Question: I had uploaded an image by using the 'Intervention' PHP image handling and manipulation library in 'laravel4'. By using this library I uploaded the image properly but the problem I facing is that when I tryed to display those image from database, it is showing that there is an invalid url. However, the url is valid and I think this is an issue regarding permissions.
I am posting the below permission that is given by default to an uploading folder and also the user is permitted to access it is www-data.
'''
@section('main')
@extends('layouts/user')
<h1>All Users</h1>
<p>{{ link_to_route('users.create', 'Add new user') }}</p>
@if ($users->count())
<table class="table table-striped">
<thead>
<tr>
<th>FirstName</th>
<th>LastName</th>
<th>Email</th>
<th>Address</th>
<th>Image</th>
<th>Action</th>
</tr>
</thead>
<tbody>
@foreach ($users as $user)
<tr>
<td>{{ $user->firstName }}</td>
<td>{{ $user->lastName }}</td>
<td>{{ $user->emailId }}</td>
<td>{{ $user->address }}</td>
<td>{{ HTML::image('uploadImg/B05BgJ_school-uniform.jpg') }}</td>
</td>
<td>{{ link_to_route('users.edit', 'Edit',
array($user->id), array('class' => 'btn btn-info')) }}</td>
<td>
{{ Form::open(array('method'
=> 'DELETE', 'route' => array('users.destroy', $user->id))) }}
{{ Form::submit('Delete', array('class'
=> 'btn btn-danger')) }}
{{ Form::close() }}
</td>
</tr>
@endforeach
</tbody>
</table>
<div class="pagination"><?php echo $users->links(); ?></div>
@else
There are no users
@endif
@stop
'''
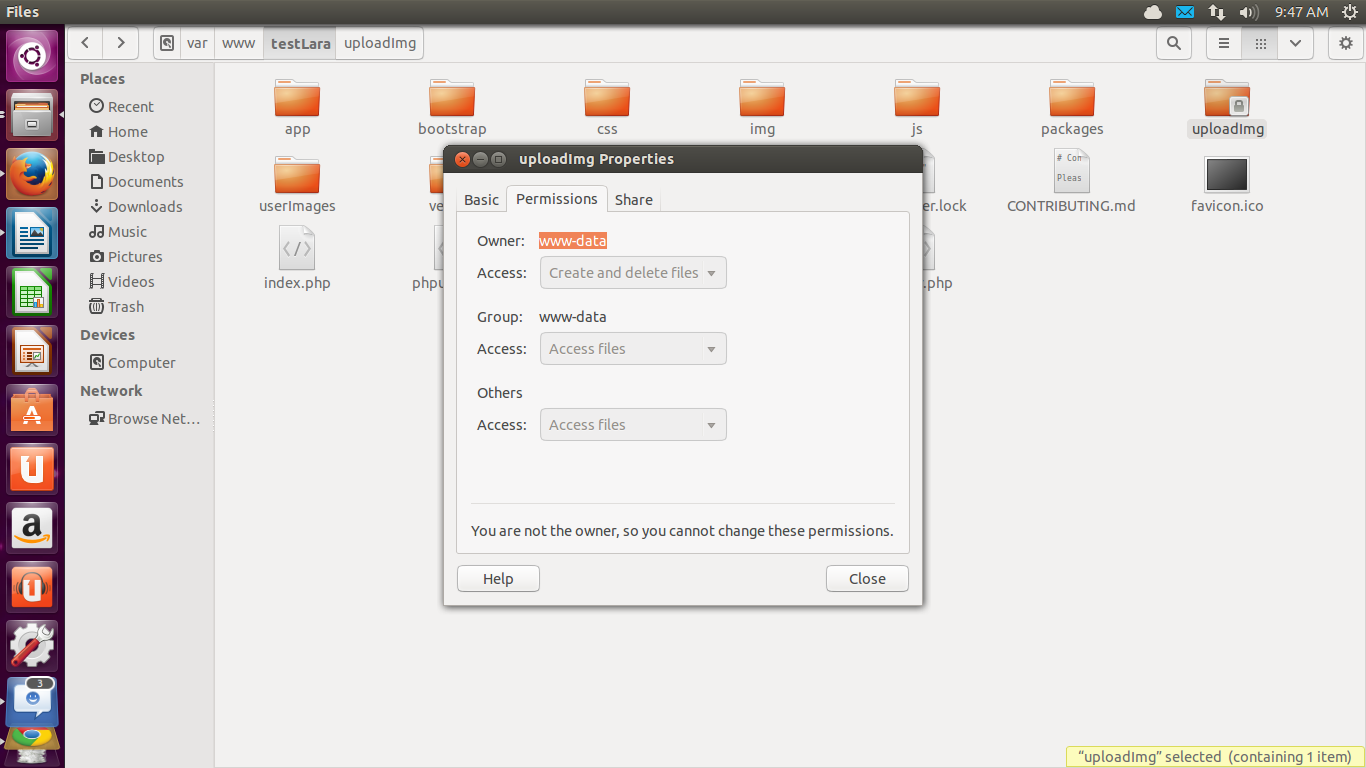
Answer: 1. Check what error you are getting when you displaying the image from from browser directly.(I mean enter the full URL to the image on browser).
2. Make sure the URL generated by laravel and the real image URL are same. if you can display the image from browser directly.
3. All the images should be in public folder and normally should not have an .htacces file in the base.(I mean the folder below public)
4. Make sure .htaccess ile in the public folder is like this, <IfModule mod_rewrite.c>
Options -MultiViews
RewriteEngine On
RewriteCond %{REQUEST_FILENAME} !-d
RewriteRule ^(.+)/$ http://%{HTTP_HOST}/$1 [R=301,L]
RewriteCond %{REQUEST_FILENAME} !-f
RewriteRule ^ index.php [L]
</IfModule>